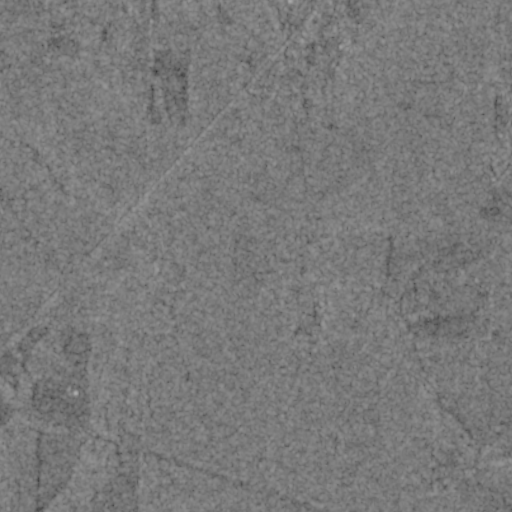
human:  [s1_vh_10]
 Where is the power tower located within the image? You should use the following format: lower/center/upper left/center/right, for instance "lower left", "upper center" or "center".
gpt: The power tower is located in the lower left of the image.
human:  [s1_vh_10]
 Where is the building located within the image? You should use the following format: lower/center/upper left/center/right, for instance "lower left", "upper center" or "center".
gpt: The building is located in the upper center of the image.
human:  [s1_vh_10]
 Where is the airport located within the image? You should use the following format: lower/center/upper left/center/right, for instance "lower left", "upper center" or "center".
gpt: There is no airport in the image.

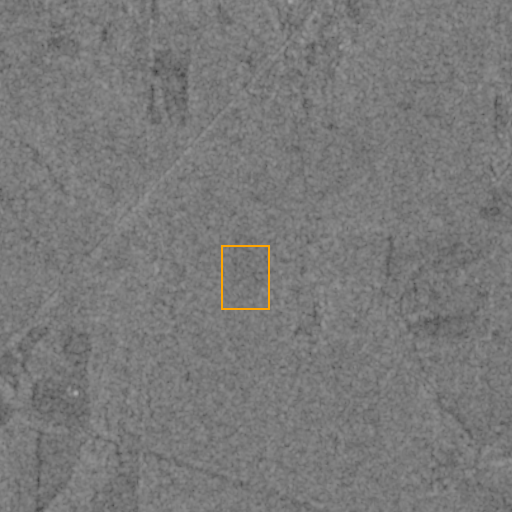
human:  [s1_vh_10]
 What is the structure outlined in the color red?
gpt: There is no red outline.
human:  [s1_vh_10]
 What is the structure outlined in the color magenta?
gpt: There is no structure outlined in magenta.